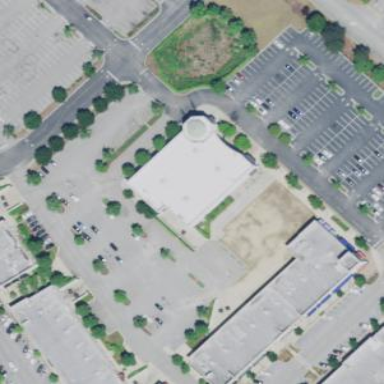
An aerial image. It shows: Building.